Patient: sex F, age 54
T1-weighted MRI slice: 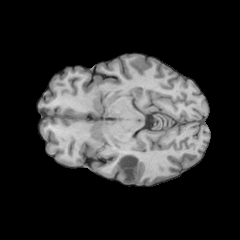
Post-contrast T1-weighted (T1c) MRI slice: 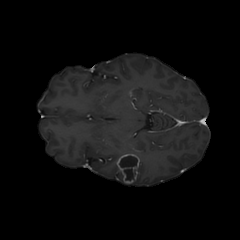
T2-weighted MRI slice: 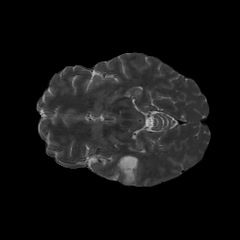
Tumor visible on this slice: yes
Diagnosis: Glioblastoma, IDH-wildtype
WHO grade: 4